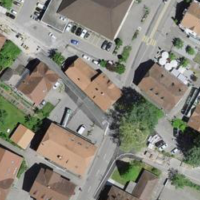
EUNIS habitat code: 54
Species observed at this site:
Hemerocallis fulva